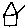
Label: house